Question: Sort of a weird problem. I'm following <URL> there is about 5-10px of padding on top of the button that I can't get rid of:

My code is below:
'''
<div class="col-sm-7">
<h3>Get the latest Amazon News first:</h3>
<div class="input-group">
<input type="text" class="form-control" placeholder="E-mail" />
<span class="input-group-btn">
<button class="btn btn-default btn-group" type="submit">Sign Up</button>
</span>
</div><!-- /input-group -->
</div><!-- /col-7 -->
<div class="col-sm-5">
<h3>Get Started Now:</h3>
<a class="btn btn-large btn-primary" href="#"><i class="icon-caret-right icon-space-right"></i>Start a Free Trial!</a>
</div>
'''
I'm pretty confused why it would work on one side and not the other. Any help would be appreciated!
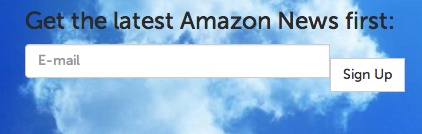
Answer: Something seems to be wrong if you have written any of your custom css. I just copied your html and created a pen using bootstrap cdn css hosted files. <URL>
It's because somehow you are adding break tag i.e. above and below of your button element. just remove those breaks.